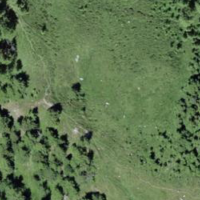
EUNIS habitat code: 26
Species observed at this site:
Selaginella selaginoides